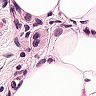
Metastatic tissue present: yes